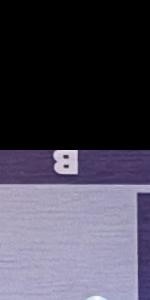
Label: Empty